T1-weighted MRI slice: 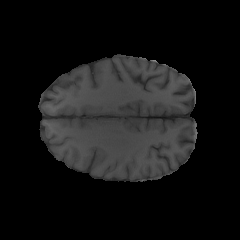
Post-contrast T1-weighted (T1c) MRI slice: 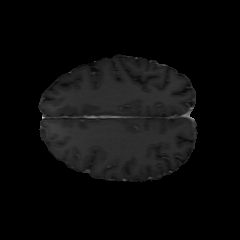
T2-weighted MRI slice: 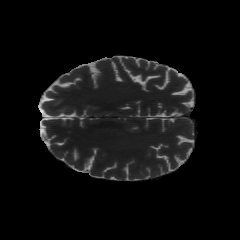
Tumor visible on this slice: no